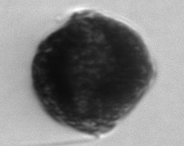
Label: Alexandrium_catenella